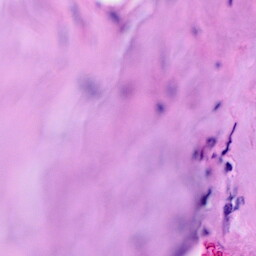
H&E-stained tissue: Breast